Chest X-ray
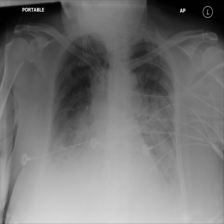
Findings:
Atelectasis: negative
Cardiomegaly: negative
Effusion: negative
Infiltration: positive
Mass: negative
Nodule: negative
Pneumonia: negative
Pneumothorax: negative
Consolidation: negative
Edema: negative
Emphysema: negative
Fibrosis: negative
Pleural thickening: negative
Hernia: negative